Question: I want TableViewCells with a vertically centered 'UITextField'. I think I do set the 'NSLayoutConstraint' right, but the 'textfield' is not centered. What did I do wrong?

'''
func createCellAsEditableCell(){
let textField = UITextField(frame: CGRectMake(0, 0, self.contentView.frame.width, self.contentView.frame.height))
let views = ["textField" : textField]
self.contentView.addSubview(textField)
let horizontalConstraint = NSLayoutConstraint.constraintsWithVisualFormat("H:|-20-[textField]", options: NSLayoutFormatOptions(0), metrics: nil, views: views)
let verticalConstraint = NSLayoutConstraint(item: textField, attribute: NSLayoutAttribute.CenterY, relatedBy: NSLayoutRelation.Equal, toItem: self.contentView, attribute: NSLayoutAttribute.CenterY, multiplier: 1, constant: 0)
textField.setTranslatesAutoresizingMaskIntoConstraints(false)
self.contentView.setTranslatesAutoresizingMaskIntoConstraints(false)
NSLayoutConstraint.activateConstraints(horizontalConstraint)
NSLayoutConstraint.activateConstraints([verticalConstraint])
textField.placeholder = "Textfield"
}
'''
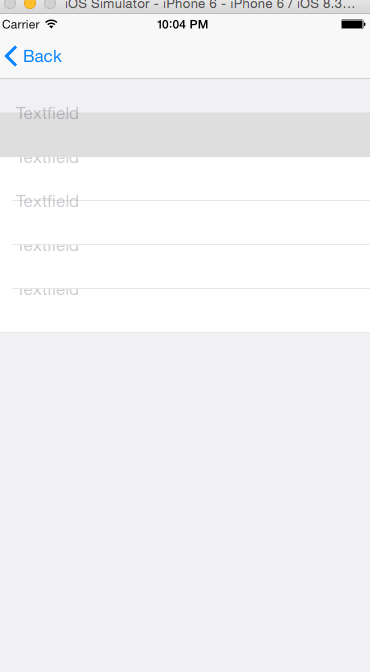
Answer: The problem I see here is that you are mixing setting frame from code and setting constraints at the same time. You do not want to have auto resizing mask translated into constraints, then you position the textField in the container but making it too big to fit the contentView rectangle according to the positioning constraints (look at the width of the textfield and the margin you set for it).
What I would do is:
1) create textfield without setting its frame from code (use different initialiser -> in objective-C that would be [[UITextField alloc]init])
2) leave the centre constraints as they are
3) set vertical constraint like this 'V:|[textField]|'
4) set the horizontal one like this 'H:|-20-[textField]|'
5) do not turn off translationAutoresizingMask on the contentView, so it is clearly wrong!